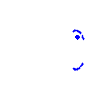
Particle: pion